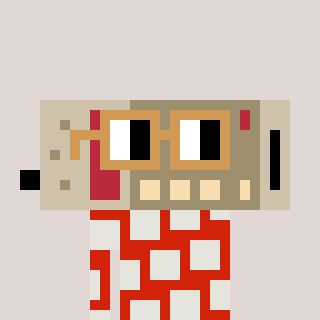
a pixel art character with square brown glasses, a cordless phone-shaped head and a red-colored body on a warm background